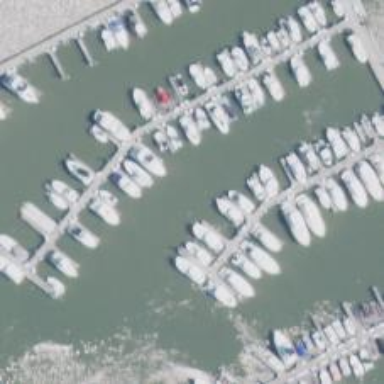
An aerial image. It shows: Marina on leisure land.